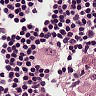
Metastatic tissue present: no